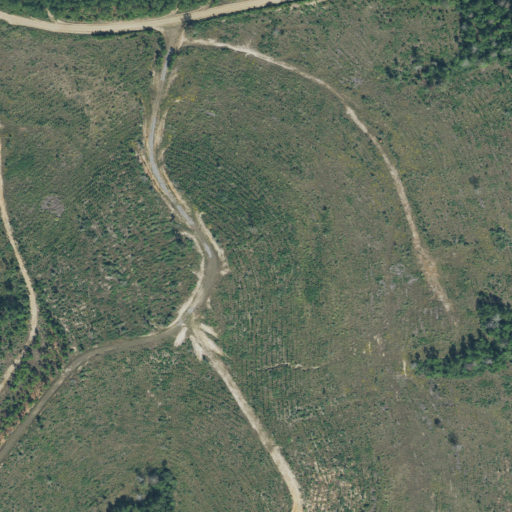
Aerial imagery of mountain in Texas named Wolf Hill containing shrub, grassland, evergreen forest, low intensity development, open development, and medium intensity development